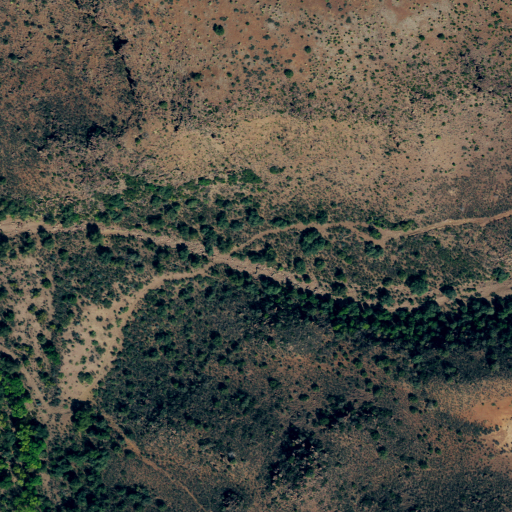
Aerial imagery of valley in Texas named Number Eight Canyon containing shrub, evergreen forest, and deciduous forest